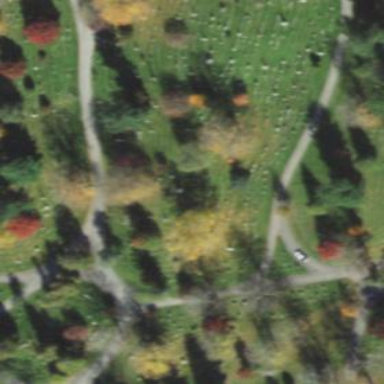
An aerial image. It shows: Sector within cemetery.